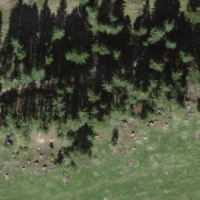
EUNIS habitat code: 44
Species observed at this site:
Cardamine heptaphylla